Question: Why am I getting the error "is not included in the list" when I attempt to submit the form?
I am using the inclusion validation helper from active record:
'''
SUBJECTS = ['foo','bar']
validates :subject, inclusion: %w(SUBJECTS)
'''
In my view the select list appears as expected:

The select markup produced using the form helper is:
'''
<select class="form-control" id="message_subject" name="message[subject]">
<option selected="selected" value="foo">foo</option>
<option value="bar">bar</option>
</select>
'''
View:
'''
<div class="row top25">
<%= form_for @message, url: {action: "create"}, html: {role: "form"} do |form| %>
<fieldset class="fields">
<div class="form-group">
<%= form.label :name %><%= @message.errors[:name].join(", ") %>
<%= form.text_field :name, class: "form-control"%>
</div>
<div class="form-group">
<%= form.label :email %><%= @message.errors[:email].join(", ") %>
<%= form.text_field :email, class: "form-control" %>
</div>
<div class="form-group">
<%= form.label :subject %><%= @message.errors[:subject].join(", ") %>
<%= form.select(:subject, Message::SUBJECTS,{}, class: "form-control") %>
</div>
<div class="form-group">
<%= form.label :body %><%= @message.errors[:body].join(", ") %>
<%= form.text_area :body, class: "form-control", rows: "10" %>
</div>
</fieldset>
<fieldset class="actions">
<%= form.submit "Send" %>
</fieldset>
<% end %>
</div>
'''
Message model:
'''
class Message
SUBJECTS = ['foo','bar']
include ActiveModel::Validations
include ActiveModel::Conversion
extend ActiveModel::Naming
attr_accessor :name, :email, :subject, :body
validates :name, :email, :subject, :body, :presence => true
validates :subject, inclusion: %w(SUBJECTS)
validates :email, :format => { :with => %r{.+@.+\..+} }, :allow_blank => true
def initialize(attributes = {})
attributes.each do |name, value|
send("#{name}=", value)
end
end
def persisted?
false
end
end
'''
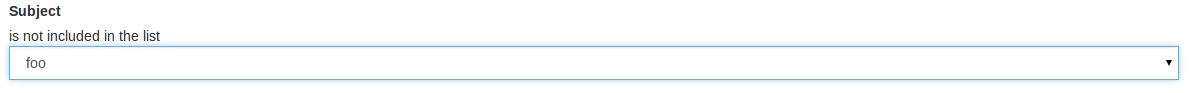
Answer: You are not creating your array correctly. When you call '%w()', you are telling ruby that the parameters are to be treated as strings, not variables. Check out the return values that I've added.
'''
SUBJECTS = ['foo','bar'] #=> ["foo", "bar"]
validates :subject, inclusion: %w(SUBJECTS) #=> ["SUBJECTS"]
'''
What you want to do is this:
'''
SUBJECTS = ['foo','bar']
validates :subject, inclusion: SUBJECTS
'''
Or this:
'''
validates :subject, inclusion: %w(foo bar)
'''